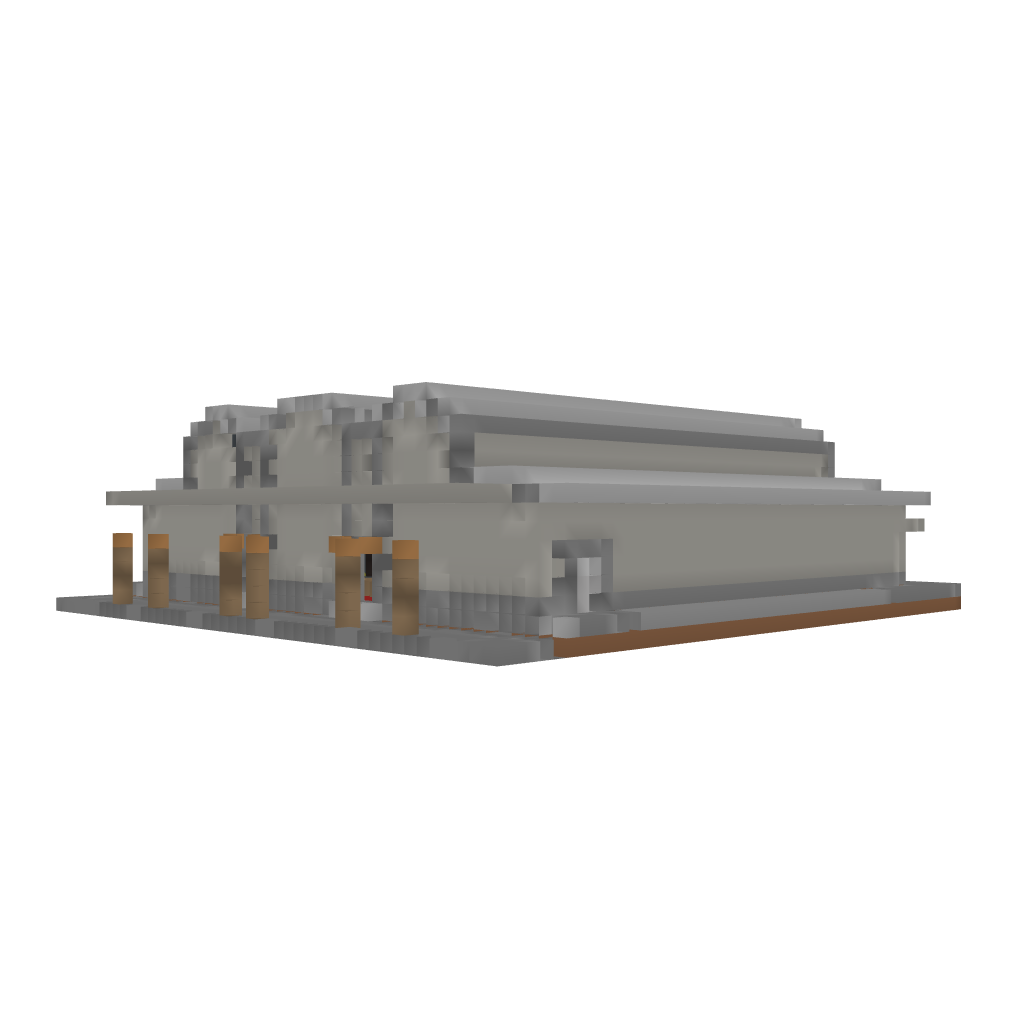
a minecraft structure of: theater